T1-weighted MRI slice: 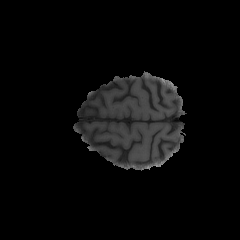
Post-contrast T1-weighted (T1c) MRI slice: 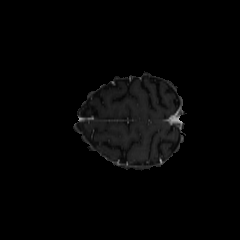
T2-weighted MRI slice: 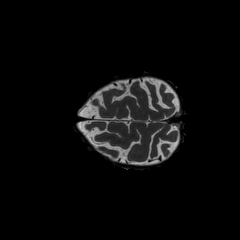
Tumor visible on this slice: no